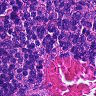
Metastatic tissue present: no